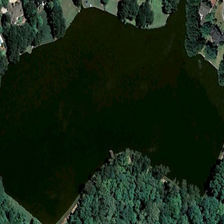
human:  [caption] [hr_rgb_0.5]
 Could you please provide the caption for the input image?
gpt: many green trees are around a dark green pond .

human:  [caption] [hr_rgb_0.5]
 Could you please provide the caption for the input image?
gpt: many green trees are around a dark green pond .

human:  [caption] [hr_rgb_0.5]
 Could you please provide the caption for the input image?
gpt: many green trees are around a dark green pond .

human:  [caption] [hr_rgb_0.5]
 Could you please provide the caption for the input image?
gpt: many green trees are around a dark green pond .

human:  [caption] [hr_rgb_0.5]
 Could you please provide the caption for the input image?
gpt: many green trees are around a dark green pond .